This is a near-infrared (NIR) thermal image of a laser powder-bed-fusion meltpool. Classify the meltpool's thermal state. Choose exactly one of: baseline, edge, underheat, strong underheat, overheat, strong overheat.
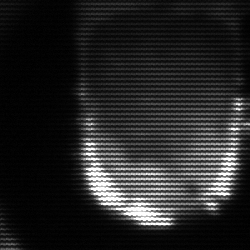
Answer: baseline